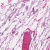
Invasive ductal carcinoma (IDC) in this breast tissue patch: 0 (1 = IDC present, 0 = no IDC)